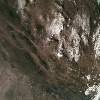
Label: land